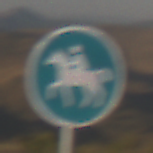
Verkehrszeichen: Reitweg
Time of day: SunriseSunset
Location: Outdoor (Nature)
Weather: Clear
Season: NotSpecified
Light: Natural